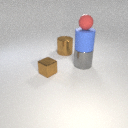
large brown metal cylinder to the right of small brown metal cube